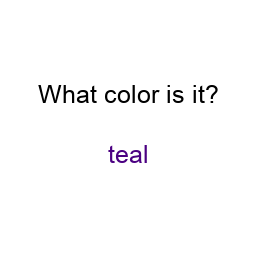
Color: indigo
Color name shown: teal
Background color: white
Question text color: black